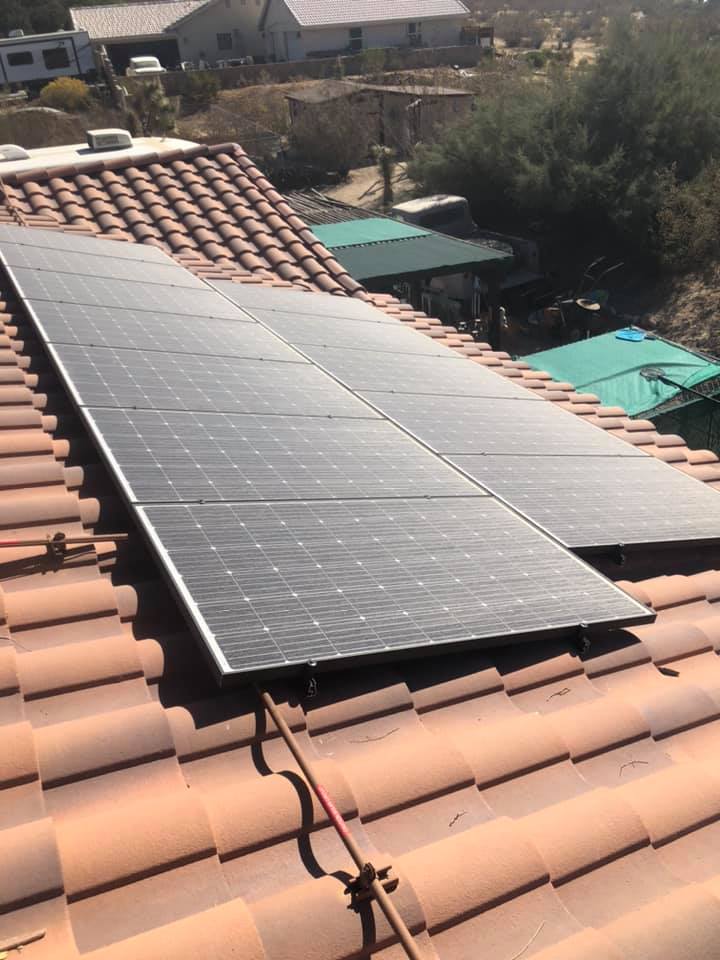
Label: Dusty